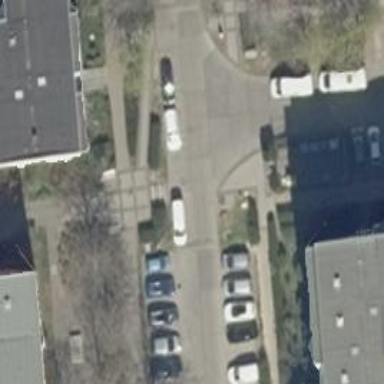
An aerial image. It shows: Residential road with concrete surface. There are separate sidewalks on both sides.